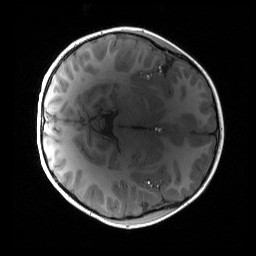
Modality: T1w
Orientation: axial
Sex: male
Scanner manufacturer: siemens
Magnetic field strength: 3 T
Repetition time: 1.9 s
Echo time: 0.00243 s